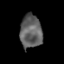
Tissue: lung
Cell type: T cells
Senescence score: 0.2354
Nuclear area (px): 722
Mean DAPI intensity: 95.557